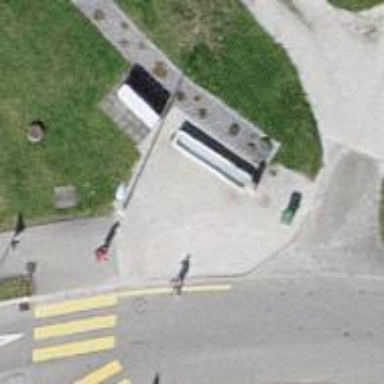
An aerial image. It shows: Fountain.